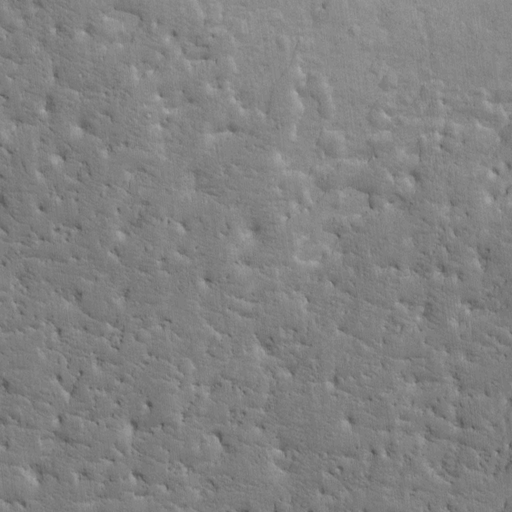
Classes present: Background